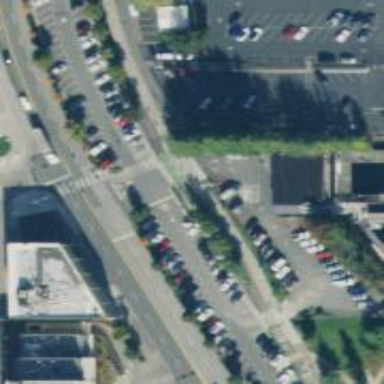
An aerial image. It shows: Marked footway crossing with zebra markings.